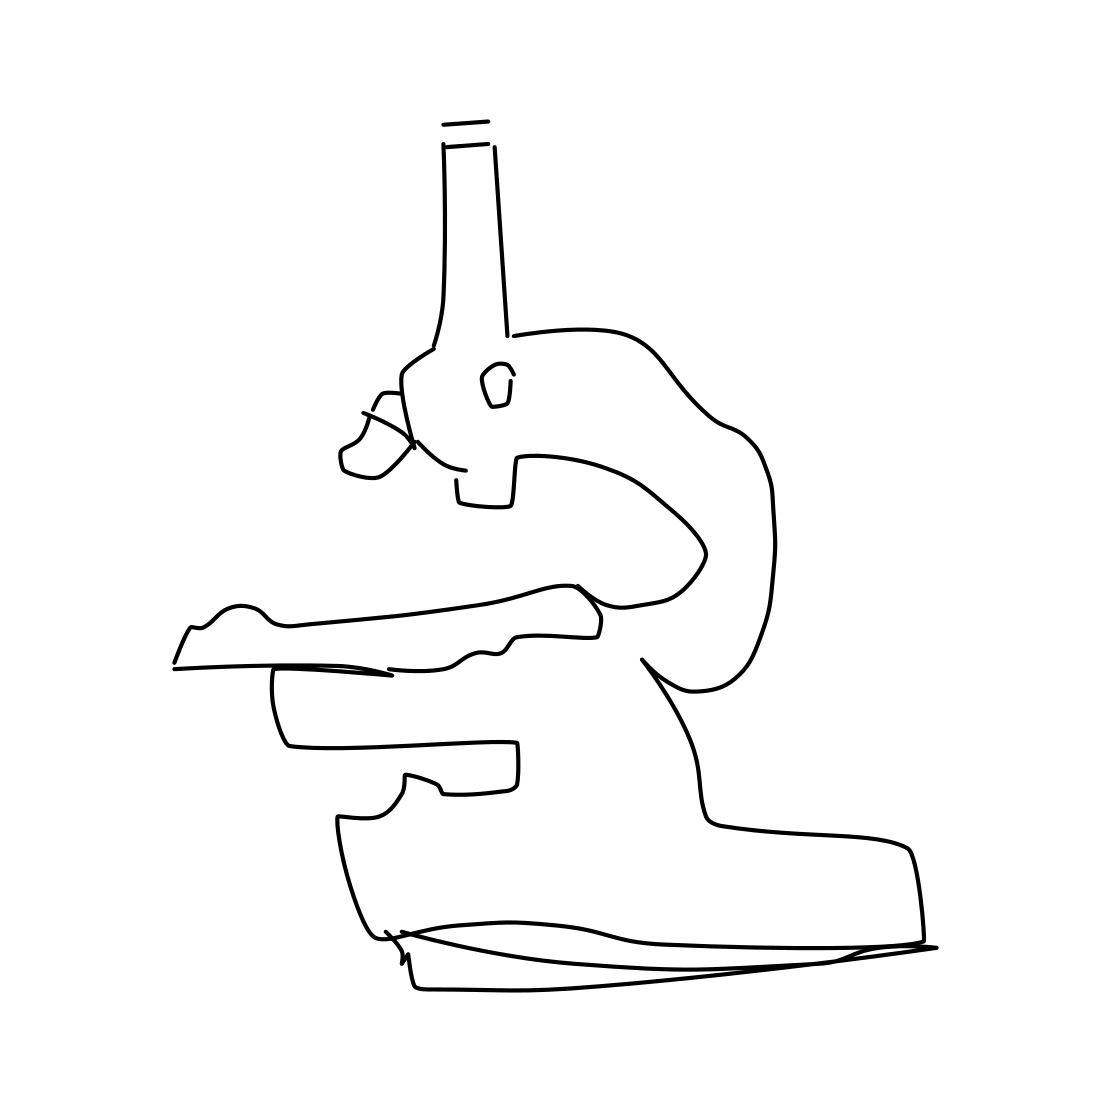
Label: microscope